Question: I've created a script in python using 'requests' module and 'PyPDF2' library to parse the pdf content from a website. I'm only interested in the name in 'column A' under 'Facility Name' available in page 4 (tabular content) in that pdf file. My script can scrape the content from that page but I can't find any way to get only the names and nothing else.
<URL>
This is how the table looks like

I'm only interested in the names under the column header 'Facility Name'.
I've tried with:
'''
import io
import PyPDF2
import requests
URL = 'https://www.cms.gov/Medicare/Provider-Enrollment-and-Certification/CertificationandComplianc/Downloads/SFFList.pdf'
res = requests.get(URL)
f = io.BytesIO(res.content)
reader = PyPDF2.PdfFileReader(f)
contents = reader.getPage(3).extractText()
print(contents)
'''
Output I'm having right now are like:
'''
Facilit
y Name
Address
City
State
Zip
Phone
Number
Months as an
SFFWillows Center
320 North Crawford Street
Willows
CA95988530-<PHONE>
5Winter Park Care & Rehabilitation Center
2970 Scarlett Rd
Winter Park
FL32792407-<PHONE>
and so on -----
'''
Output I wish to have like:
'''
Willows Center
Winter Park Care & Rehabilitation Center
Pinehill Nursing Center
River Brook Healthcare Center
'''
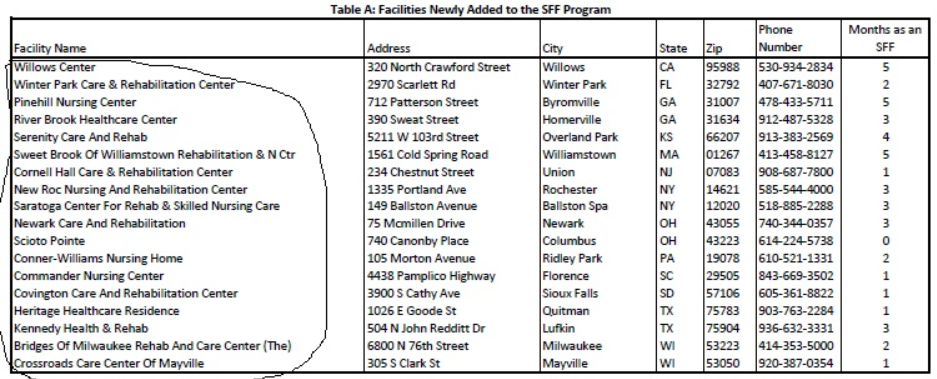
Answer: Unfortunately for you PDF is not a structured document, it's just strings/images placed on coordinates to look exactly as it's created regardless of which program renders it. This means you cannot parse it as easy as HTML, because tables are not under a '<table>' element, but scattered across a page.
See:
- <URL>
Take a look at <URL>, it might help you
(There's at most 10 pages there with a table, going manual might be a faster option here, unless you have many PDFs like this.)